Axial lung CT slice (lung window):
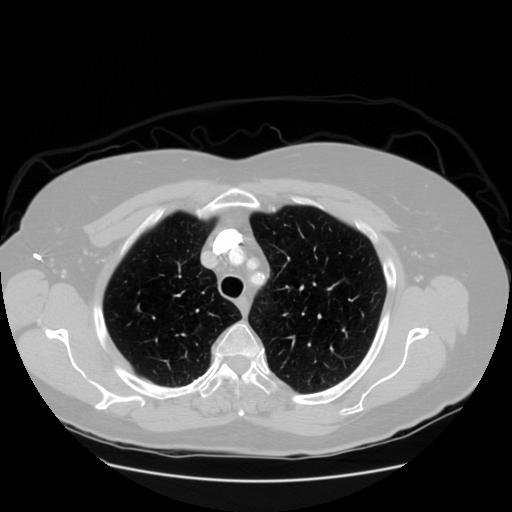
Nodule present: no